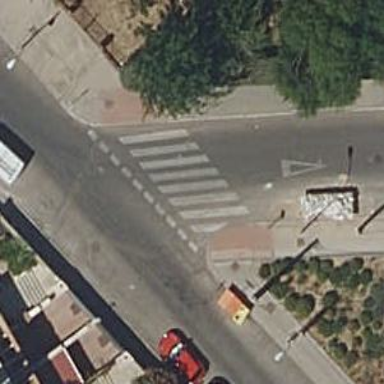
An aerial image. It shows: Crossing on the road.